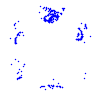
Particle: proton